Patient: sex M, age 61
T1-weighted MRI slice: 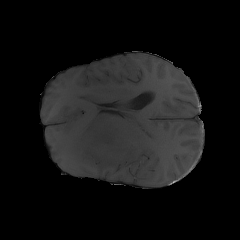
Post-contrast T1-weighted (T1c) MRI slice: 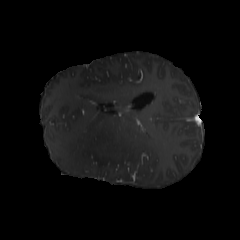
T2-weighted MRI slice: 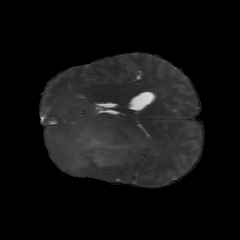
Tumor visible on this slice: yes
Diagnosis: Glioblastoma, IDH-wildtype
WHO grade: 4